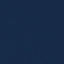
Label: SeaLake